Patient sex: M
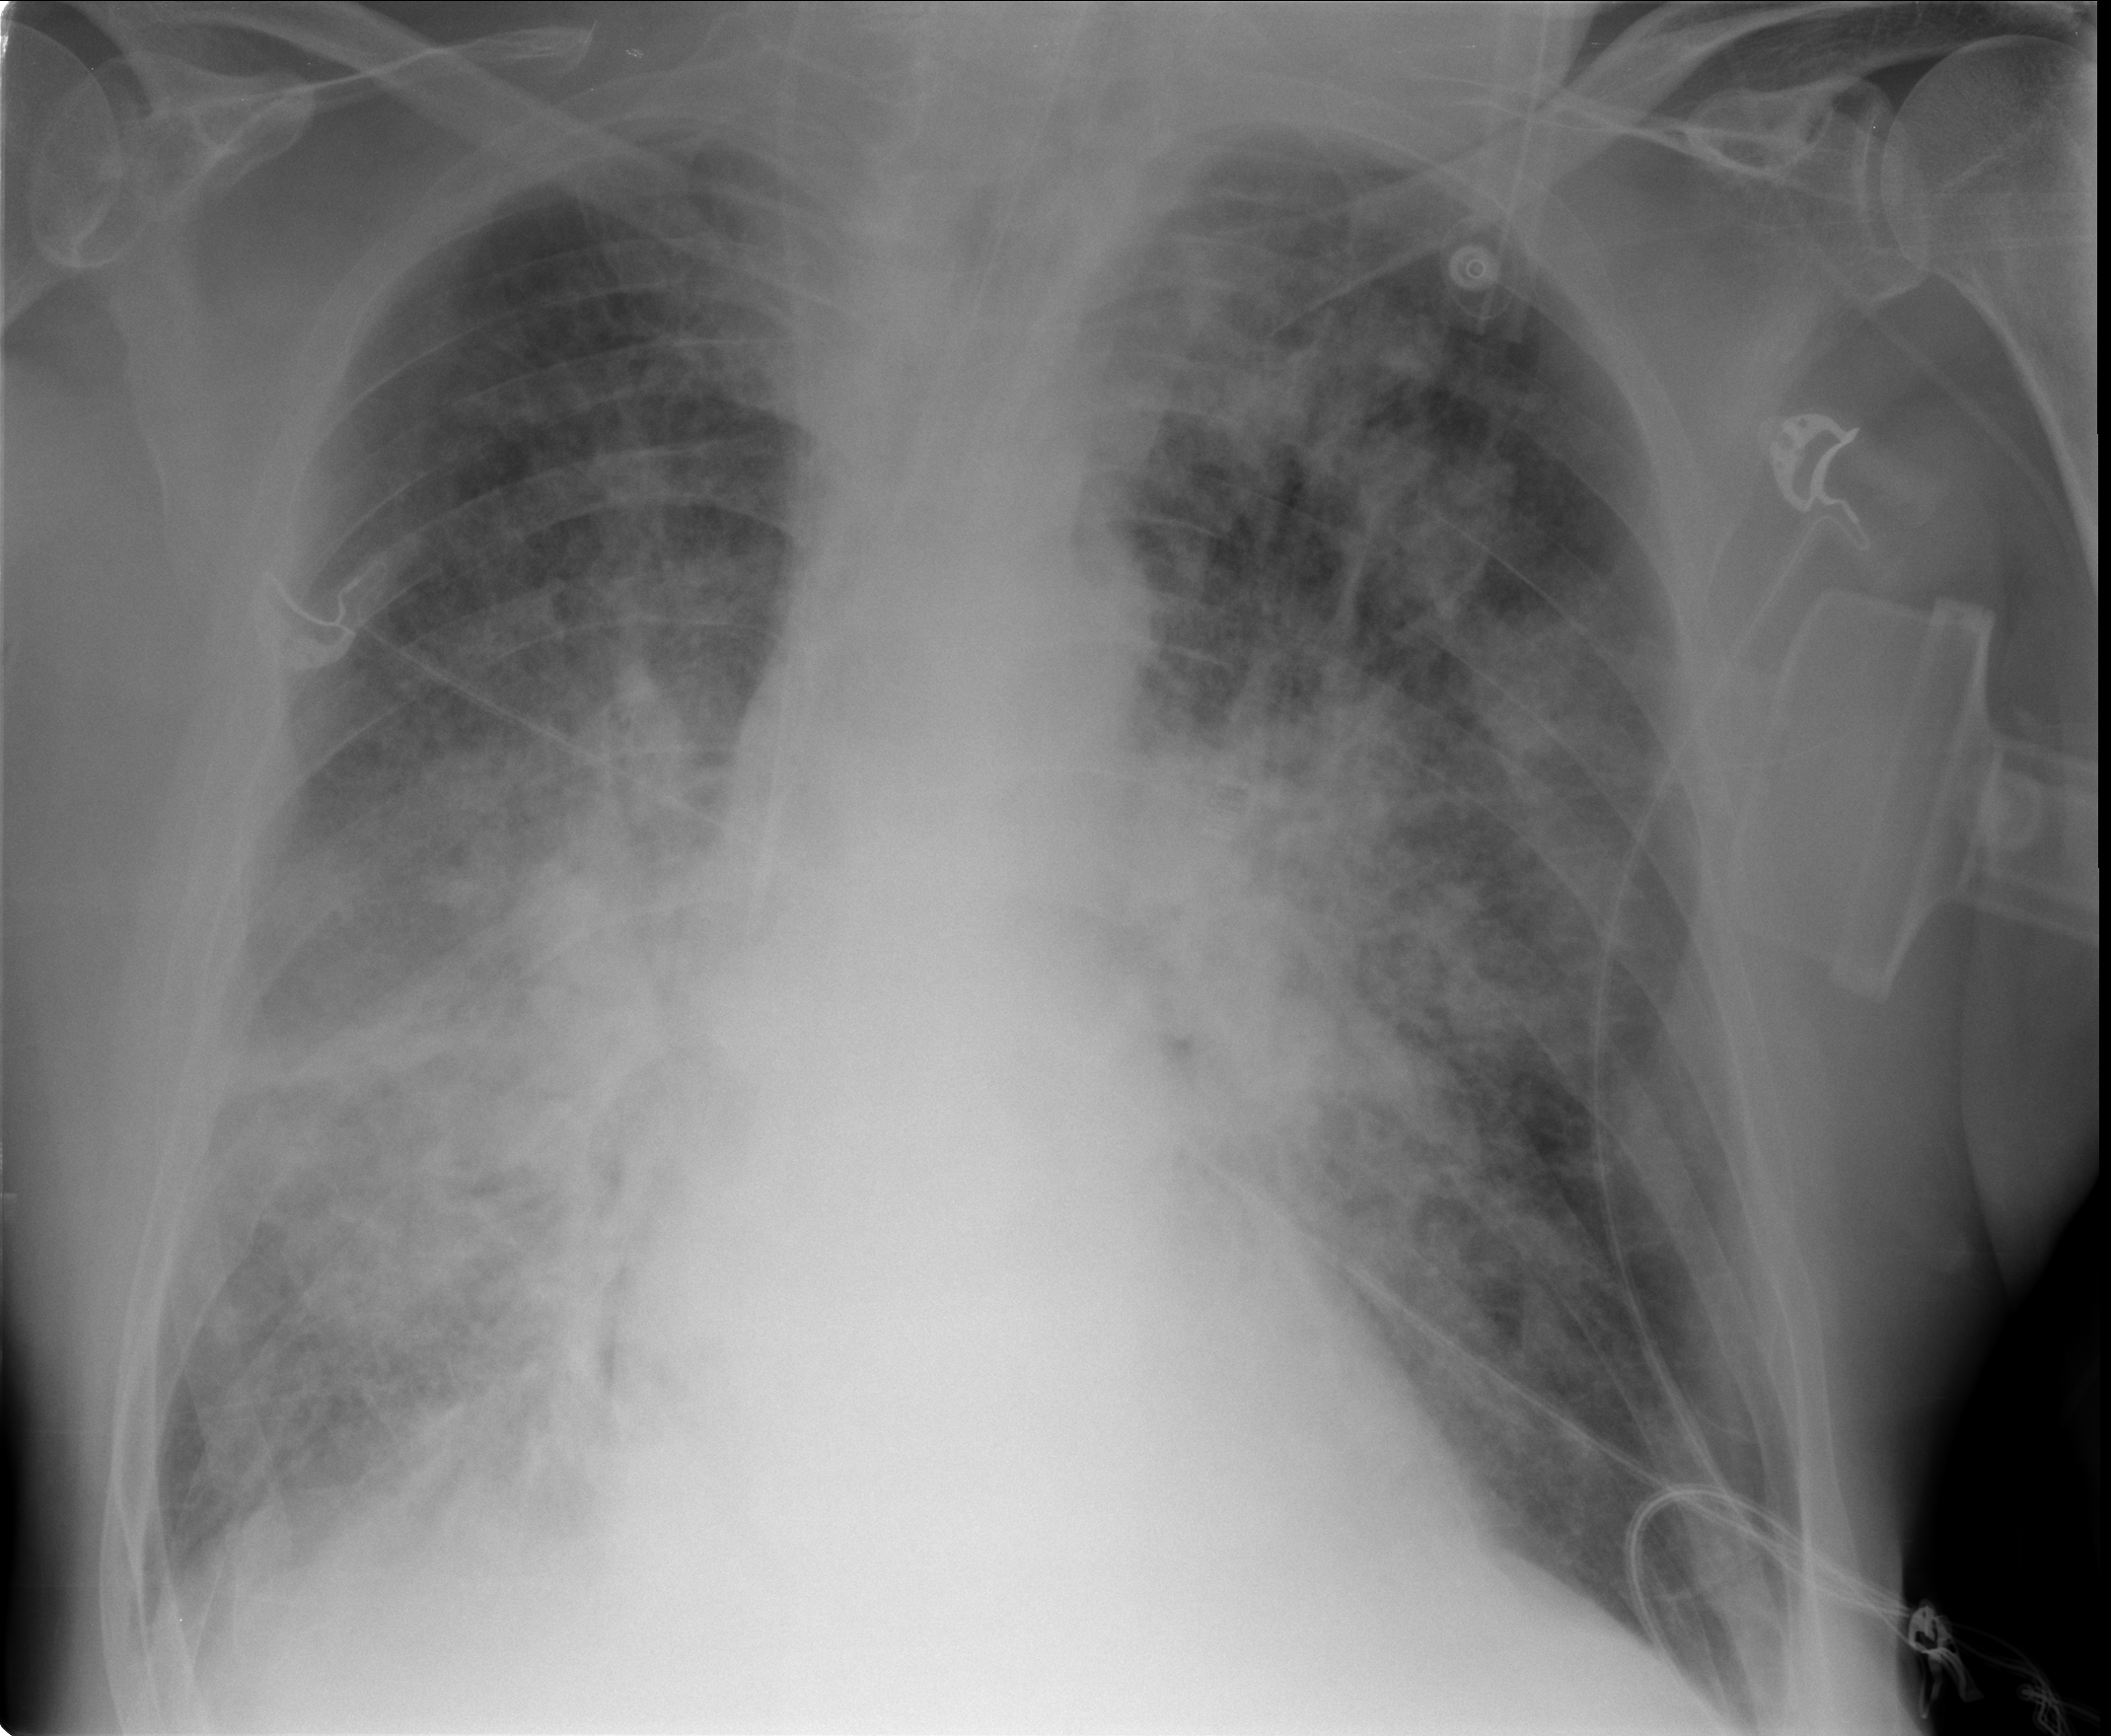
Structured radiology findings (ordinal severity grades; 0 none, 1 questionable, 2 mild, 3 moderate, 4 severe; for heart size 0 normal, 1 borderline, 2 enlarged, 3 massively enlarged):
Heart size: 1
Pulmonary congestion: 3
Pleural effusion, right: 2
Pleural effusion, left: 2
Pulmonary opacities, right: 3
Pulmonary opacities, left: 3
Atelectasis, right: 3
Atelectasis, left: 3